Field crop: maize
Growth stage: 2
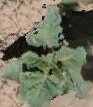
Species: datura